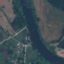
Land use / land cover class: River